Question: I have the below query which is taking 2 seconds to execute as there is a significant number of rows (1 million + each) in the two tables and was wondering if there is anything further I can do to optimise the query.
tblInspection.ID bigint (Primary Key)
tblInspection.IsPassedFirstTime bit (Non clustered index)
tblInspectionFailures.ID bigint (Primary Key)
tblInspectionFailures.InspectionID bigint (Non clustered index)
'''
SELECT TOP 1 tblInspection.ID FROM tblInspection
INNER JOIN tblInspectionFailures ON tblInspection.ID = tblInspectionFailures.InspectionID
WHERE (tblInspection.IsPassedFirstTime = 1)
'''

I can see that I am doing clustered seeks on the indexes but its still taking some time
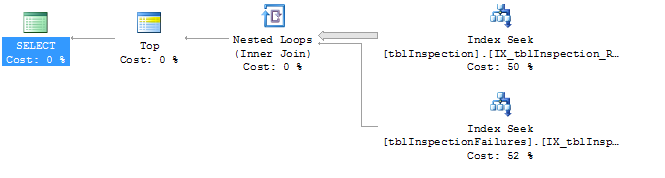
Answer: the only thing I can think of is
'''
SELECT i.ID FROM
(select TOP 1 id from tblInspection
WHERE IsPassedFirstTime = 1) i
INNER JOIN tblInspectionFailures ON
i.ID = tblInspectionFailures.InspectionID
'''